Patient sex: M
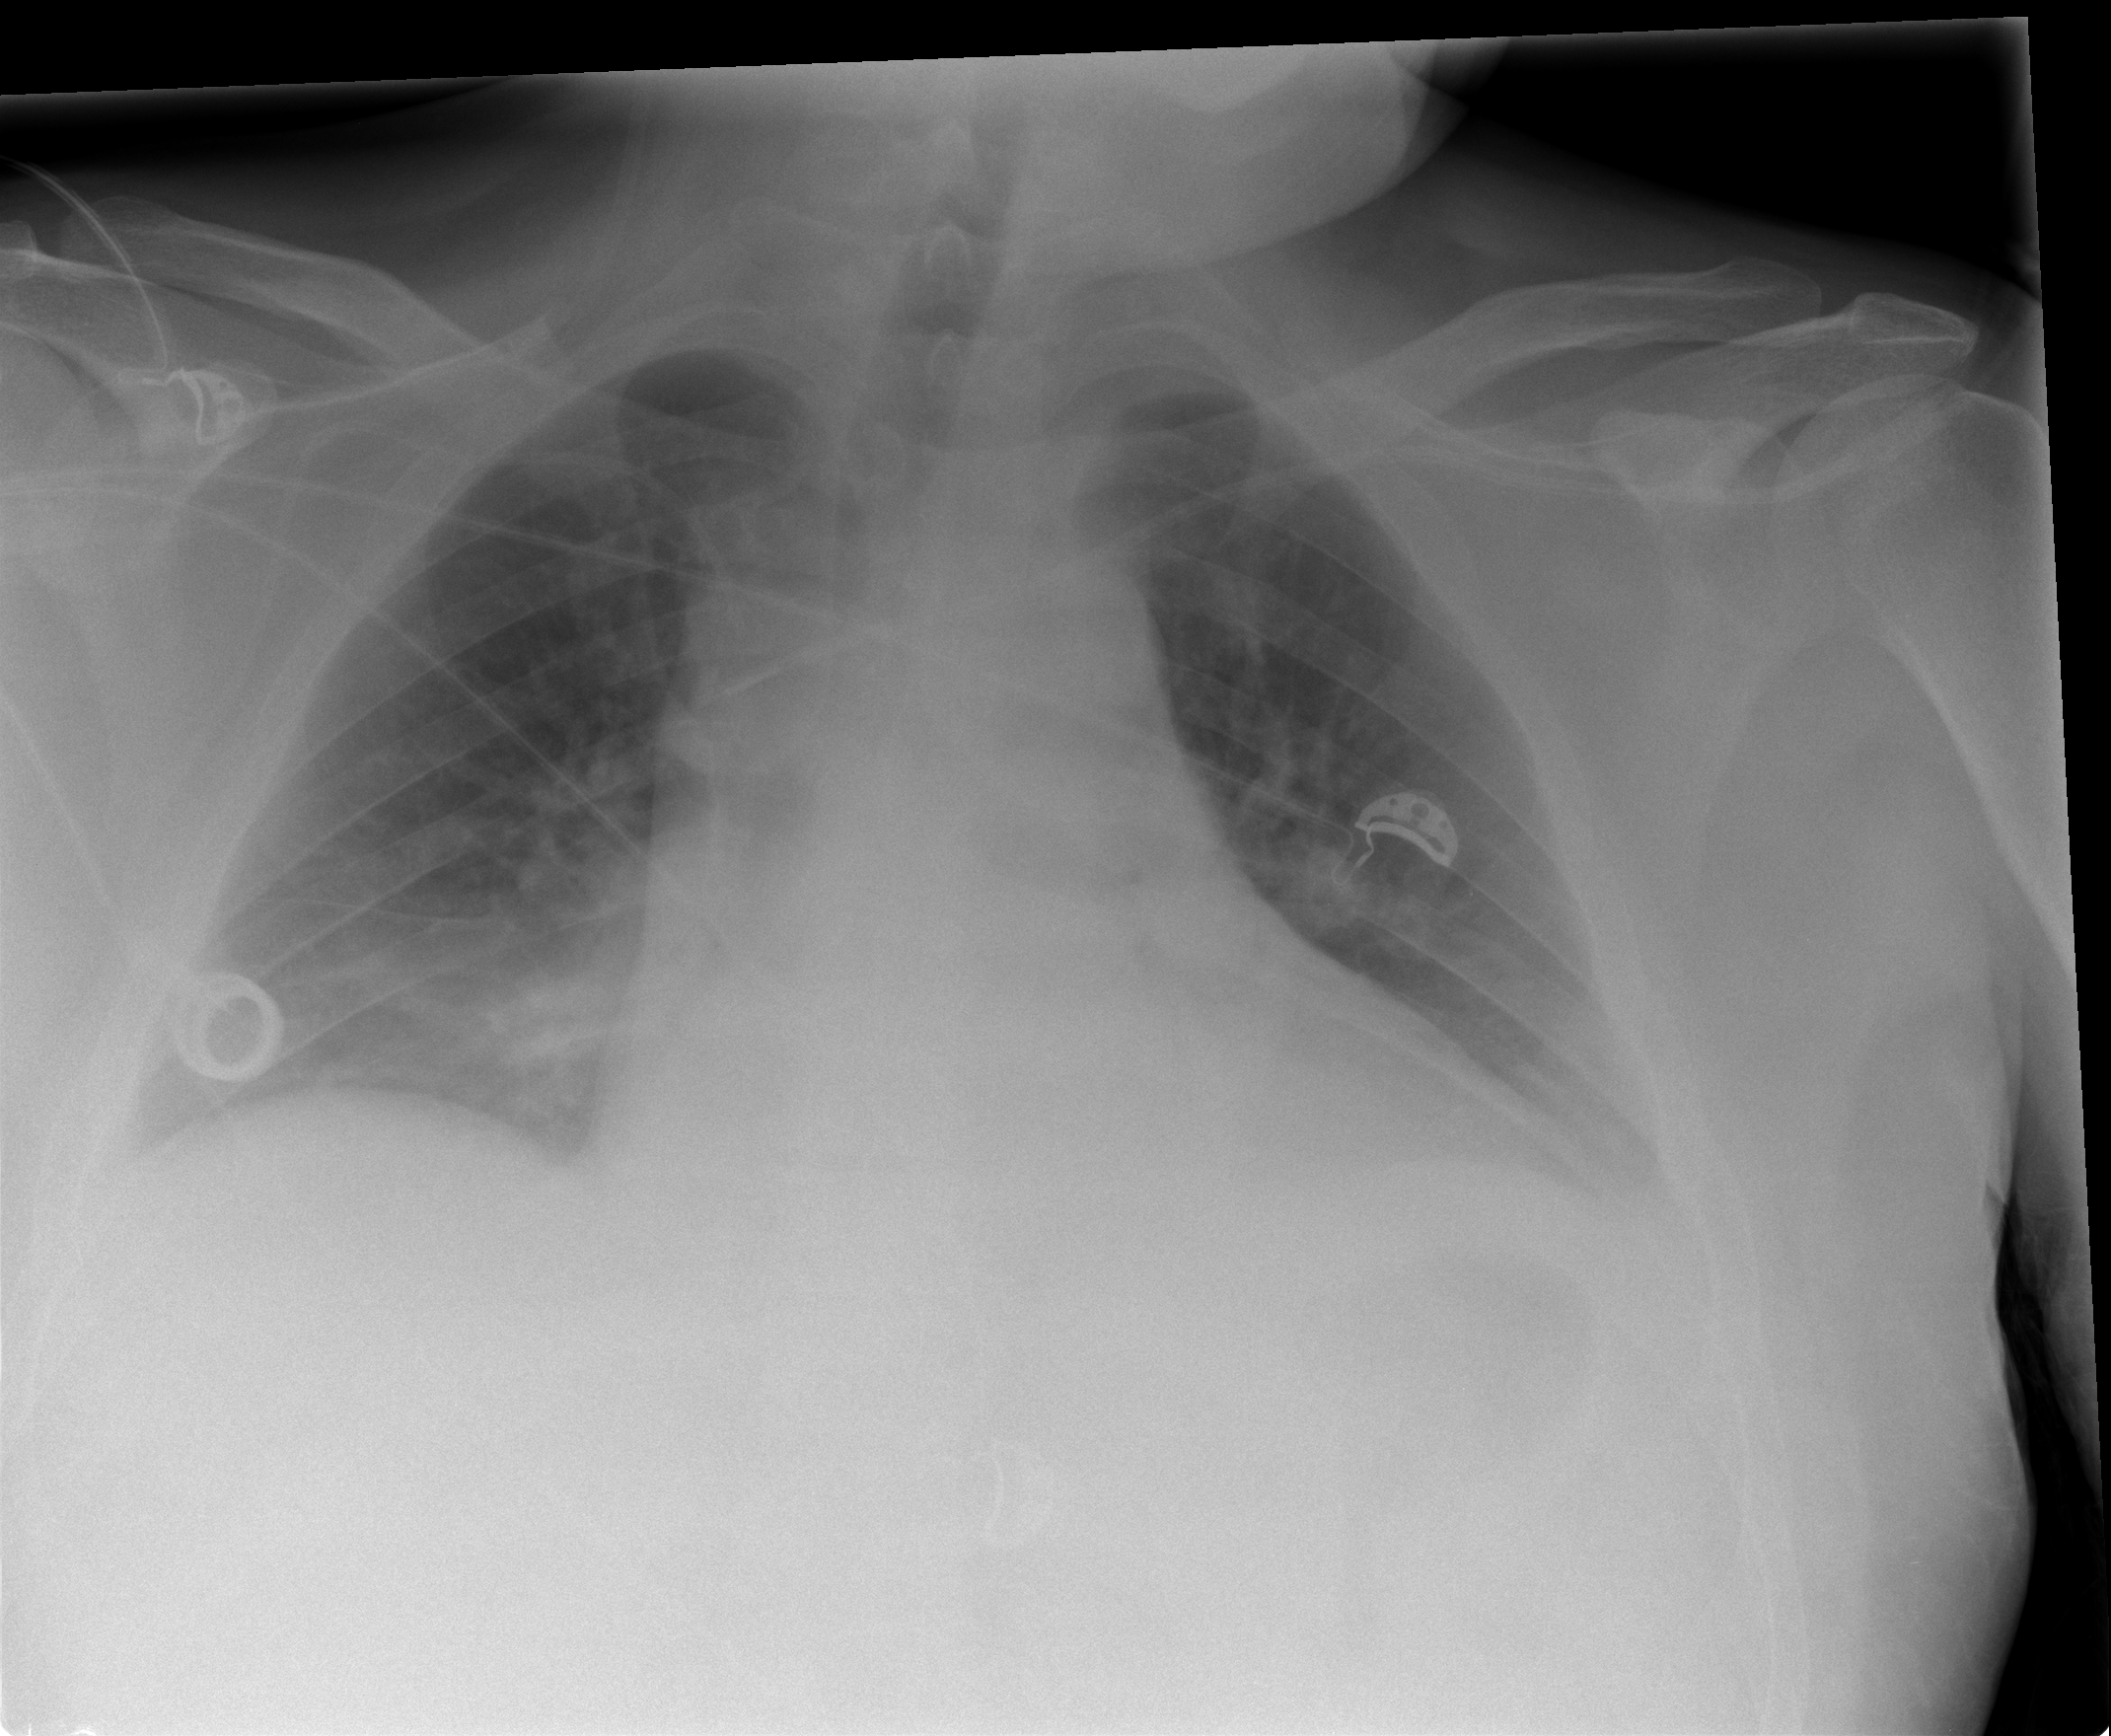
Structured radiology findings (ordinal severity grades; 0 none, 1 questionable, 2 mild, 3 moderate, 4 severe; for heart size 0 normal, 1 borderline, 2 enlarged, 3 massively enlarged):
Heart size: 2
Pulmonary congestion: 0
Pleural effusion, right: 0
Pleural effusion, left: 1
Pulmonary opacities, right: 0
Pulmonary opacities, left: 0
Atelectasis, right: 1
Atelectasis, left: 0